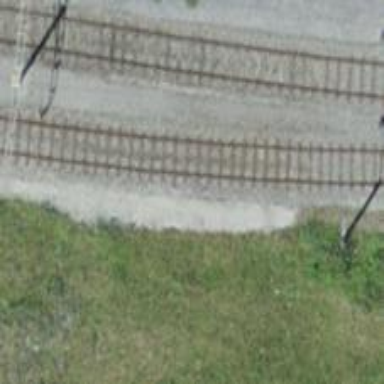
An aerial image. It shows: Railway siding with one electrified track and contact line for powering the train.